The image shows the envelope spectrum of a rolling-element bearing's vibration signal, with the characteristic fault frequencies (BPFO outer race, BPFI inner race, BSF ball, FTF cage) marked as reference lines. Diagnose the bearing from this image, choosing from: normal, inner_race, outer_race, ball.
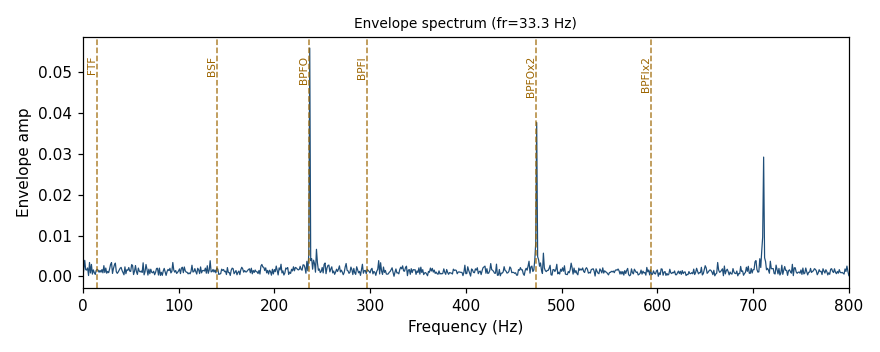
Answer: outer_race